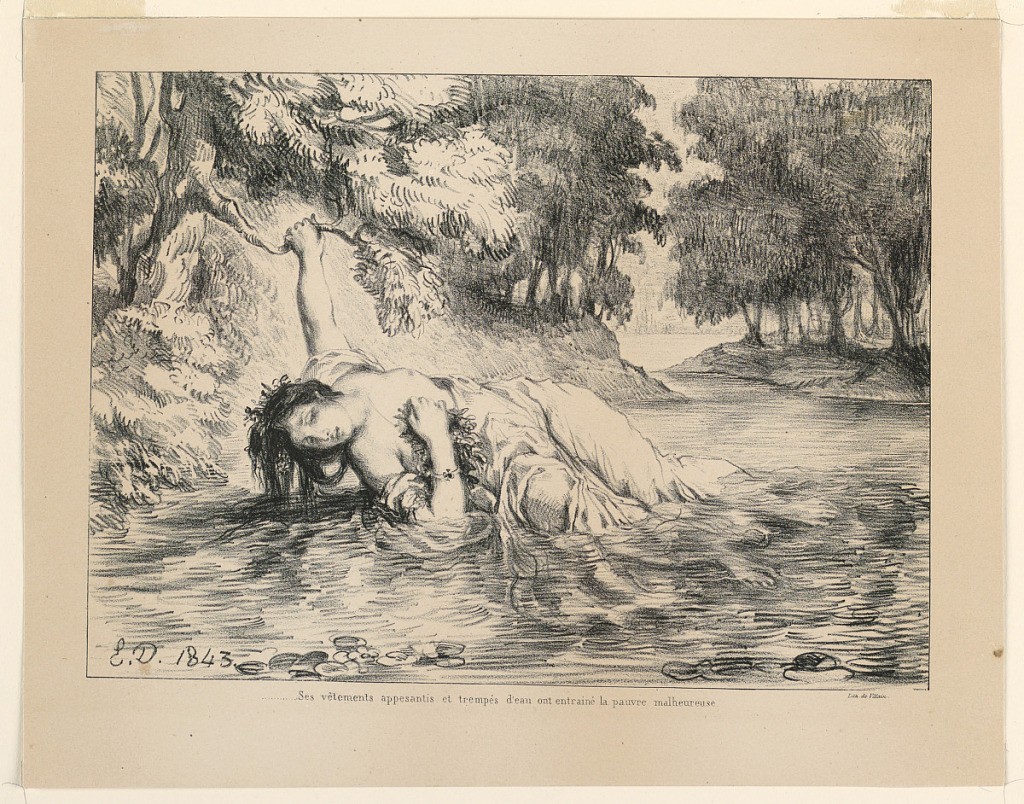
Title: Illustration for Hamlet: The Death of Ophelia (IV, 7)
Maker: Eugène Delacroix, French, 1798 - 1863
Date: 1843
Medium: Lithograph on paper
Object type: Print
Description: The Death of Ophelia (IV, 7)